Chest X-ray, AP view. Patient: 35 years old, sex M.
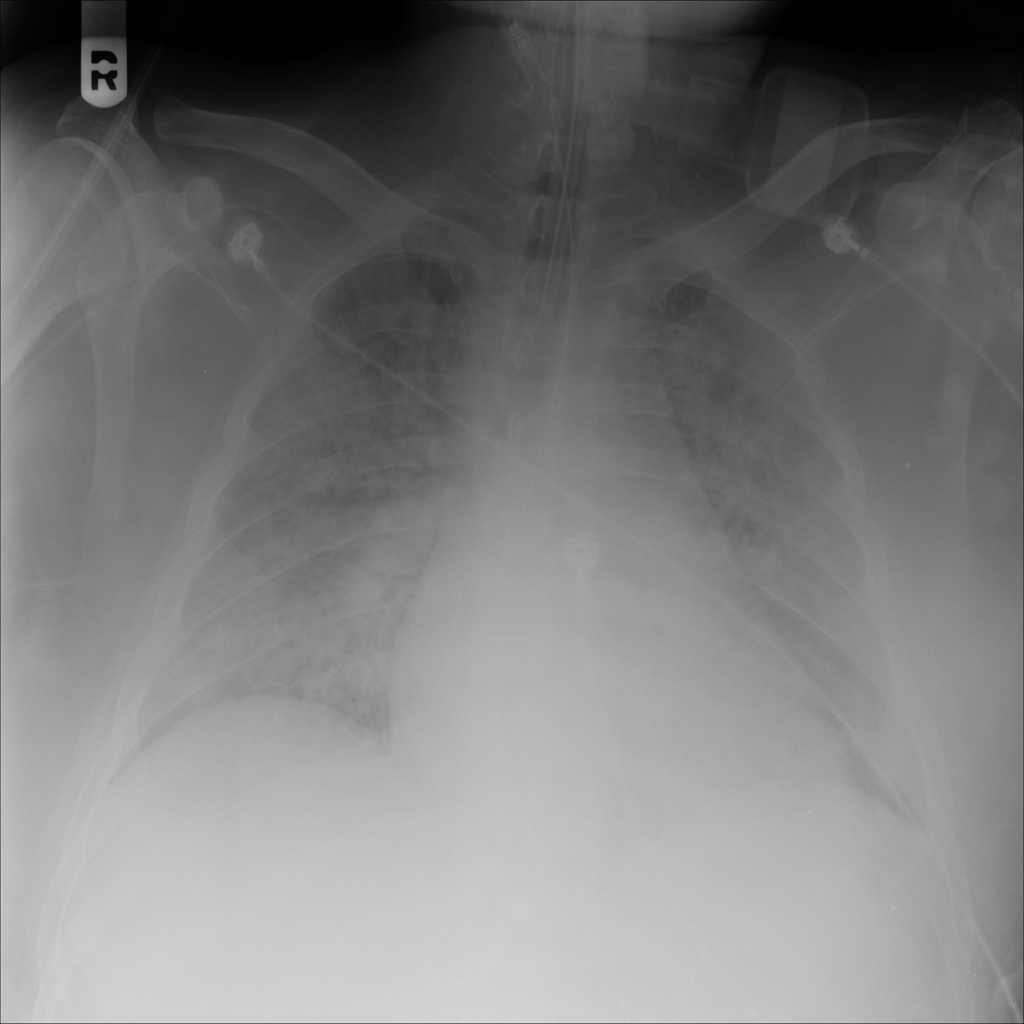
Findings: No Finding